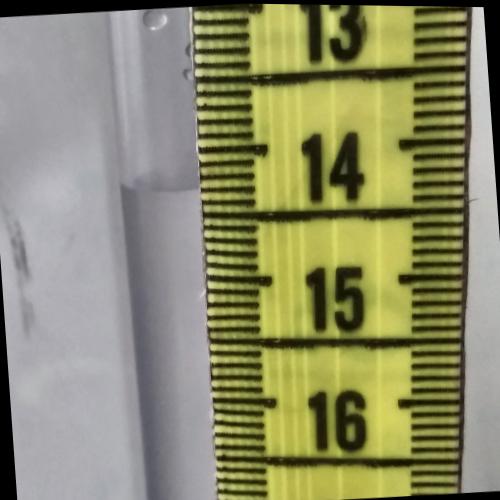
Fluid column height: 14.3 cm